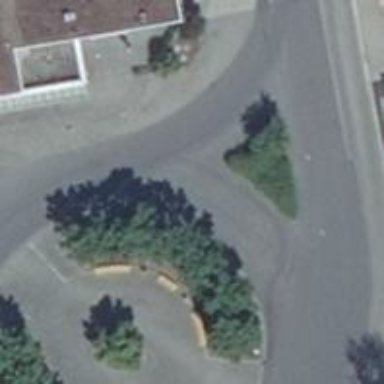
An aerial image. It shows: Taxi stand.